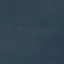
Land use / land cover class: SeaLake